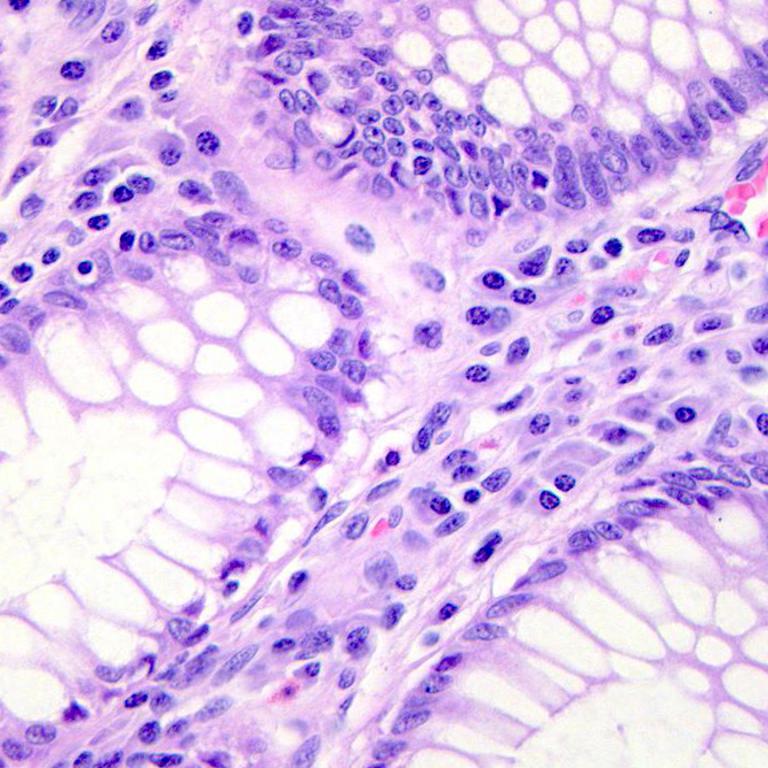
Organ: colon
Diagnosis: benign